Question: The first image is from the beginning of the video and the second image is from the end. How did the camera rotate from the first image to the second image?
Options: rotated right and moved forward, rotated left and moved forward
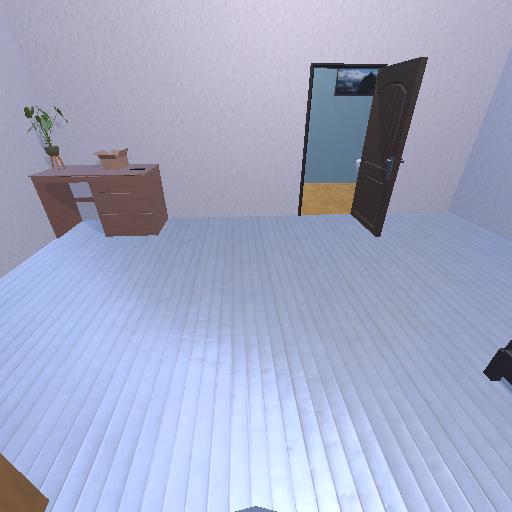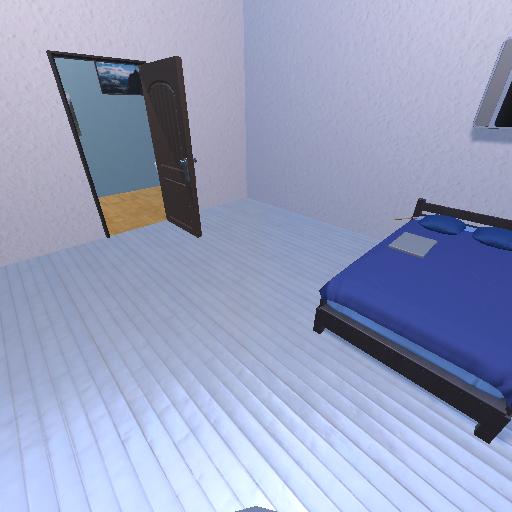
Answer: rotated right and moved forward